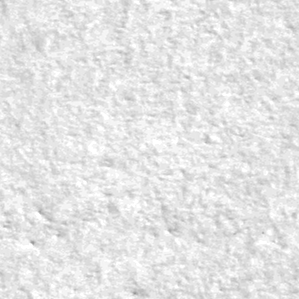
Label: frost